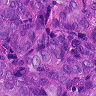
Metastatic tissue present: yes